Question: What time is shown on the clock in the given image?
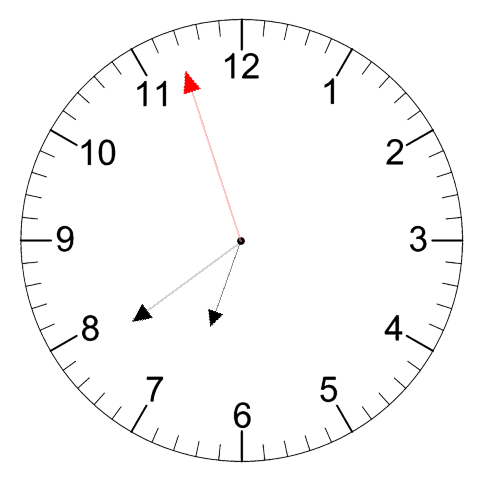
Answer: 06:38:57